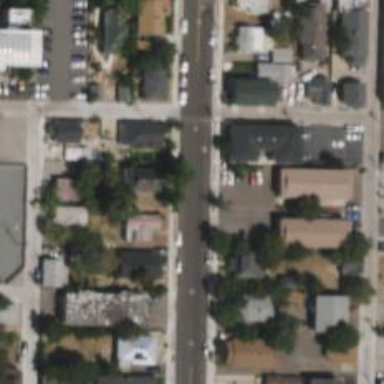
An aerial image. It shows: Residential road with separate asphalt sidewalk.